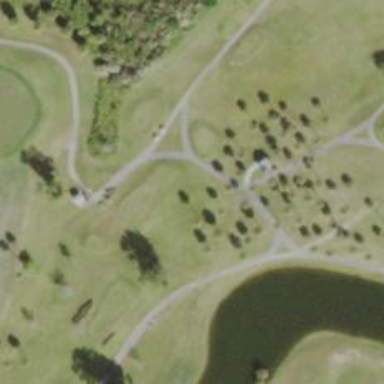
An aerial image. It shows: Path for both road and golf.